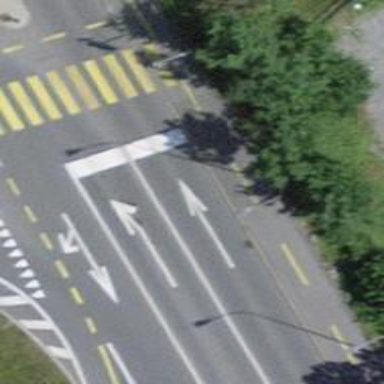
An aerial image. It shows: Road with traffic signals.